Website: slack
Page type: billing-address
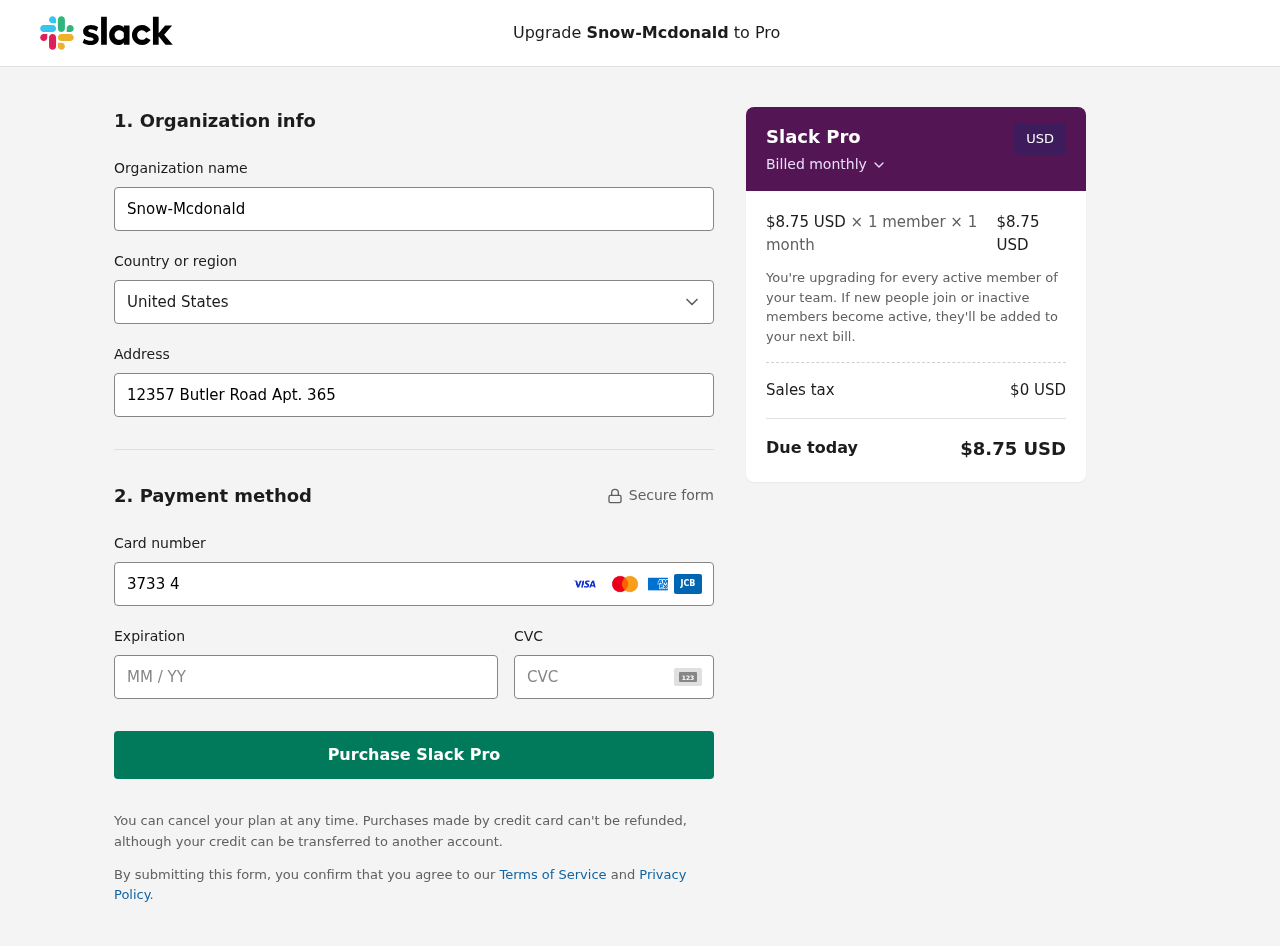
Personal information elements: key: PII_CARD_CVV
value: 7878
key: PII_CARD_EXPIRY
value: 11/29
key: PII_CARD_NUMBER
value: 3733 4013 3928 514
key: PII_COMPANY
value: Snow-Mcdonald
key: PII_COUNTRY
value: United States
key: PII_STREET
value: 12357 Butler Road Apt. 365
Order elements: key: ORDER_PRICE_PER_MEMBER
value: $8.75 USD
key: ORDER_MEMBER_COUNT
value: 1
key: ORDER_MONTH_COUNT
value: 1
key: ORDER_SUBTOTAL
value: $8.75 USD
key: ORDER_TAX
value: $0
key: ORDER_TOTAL
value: $8.75 USD